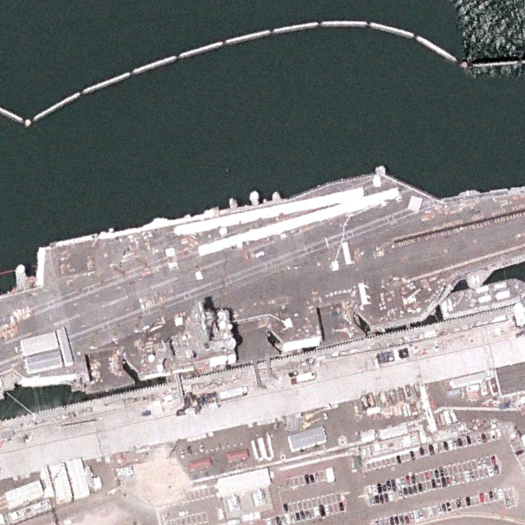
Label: aircraft_carrier